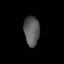
Tissue: skin
Cell type: Epithelial cells
Senescence score: 0.8825
Nuclear area (px): 449
Mean DAPI intensity: 89.69